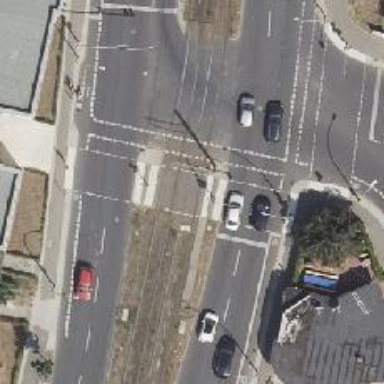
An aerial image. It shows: Tram crossing on the railway.